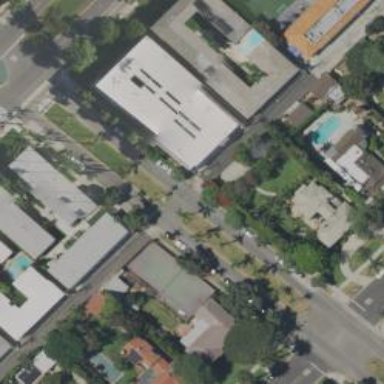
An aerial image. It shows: Residential alley serving as service road.